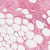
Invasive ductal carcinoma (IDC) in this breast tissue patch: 0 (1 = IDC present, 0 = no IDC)